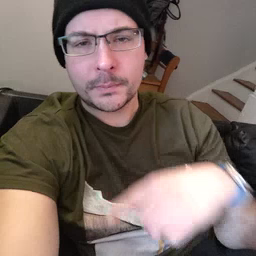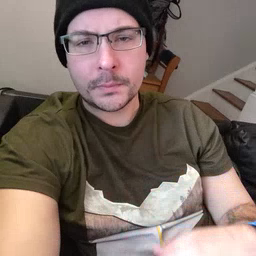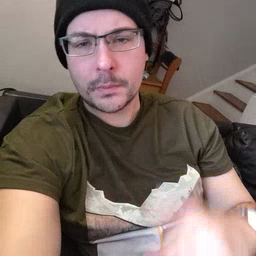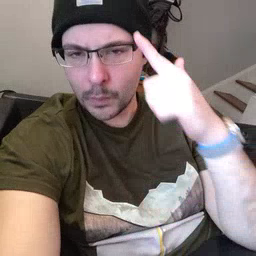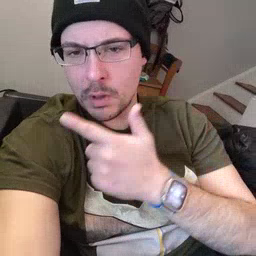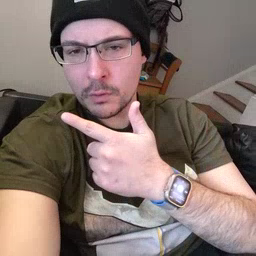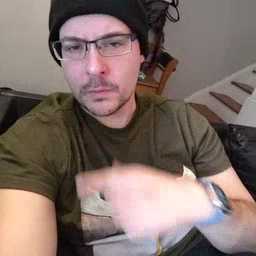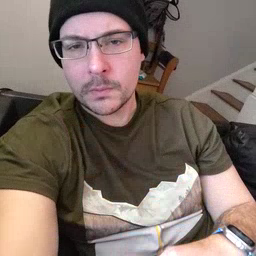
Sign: brother